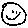
Label: smiley face